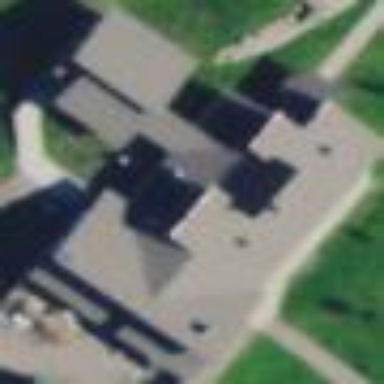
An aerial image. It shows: College building.